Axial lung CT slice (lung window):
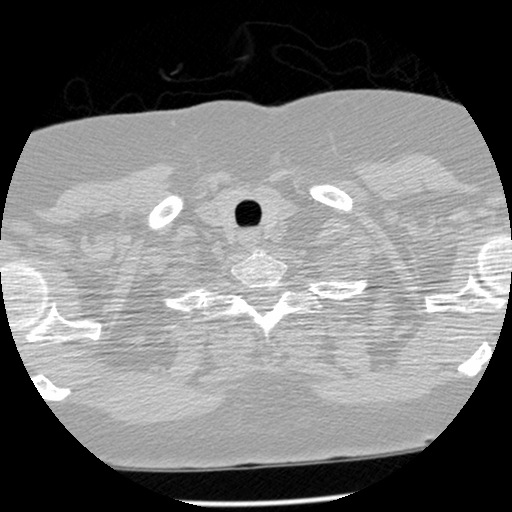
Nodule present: no